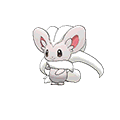
Pok\u00e9mon: cinccino